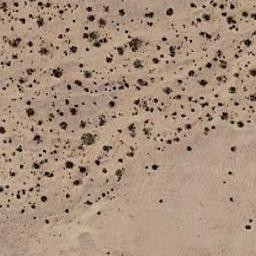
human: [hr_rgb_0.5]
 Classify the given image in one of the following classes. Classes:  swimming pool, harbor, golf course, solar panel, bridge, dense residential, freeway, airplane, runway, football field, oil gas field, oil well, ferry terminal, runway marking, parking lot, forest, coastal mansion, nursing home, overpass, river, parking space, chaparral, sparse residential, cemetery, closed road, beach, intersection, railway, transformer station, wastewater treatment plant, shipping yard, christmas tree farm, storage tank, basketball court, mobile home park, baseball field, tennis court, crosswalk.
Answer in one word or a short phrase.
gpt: chaparral